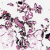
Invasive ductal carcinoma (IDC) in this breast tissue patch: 0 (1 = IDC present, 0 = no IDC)